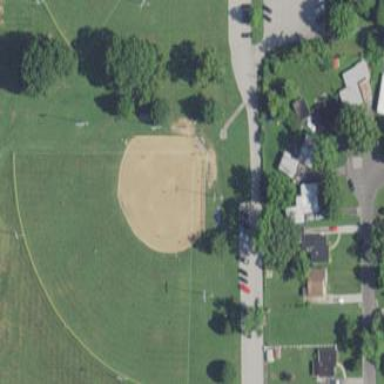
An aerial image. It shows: Grassy baseball pitch for leisure sports.